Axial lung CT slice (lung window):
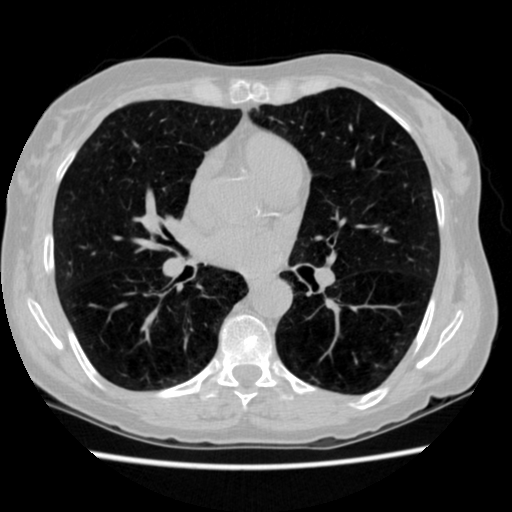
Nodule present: no